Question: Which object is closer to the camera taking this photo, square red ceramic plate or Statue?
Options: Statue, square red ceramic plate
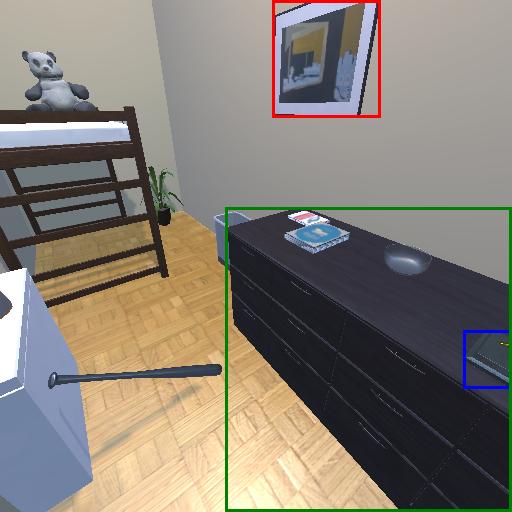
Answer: Statue